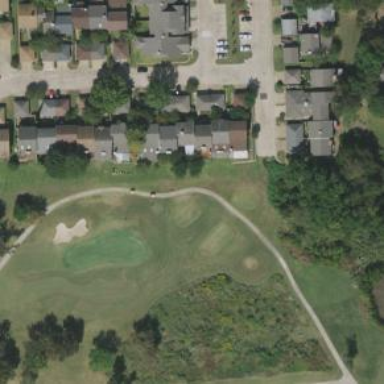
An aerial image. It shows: Golf cartpath that is also road path.